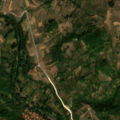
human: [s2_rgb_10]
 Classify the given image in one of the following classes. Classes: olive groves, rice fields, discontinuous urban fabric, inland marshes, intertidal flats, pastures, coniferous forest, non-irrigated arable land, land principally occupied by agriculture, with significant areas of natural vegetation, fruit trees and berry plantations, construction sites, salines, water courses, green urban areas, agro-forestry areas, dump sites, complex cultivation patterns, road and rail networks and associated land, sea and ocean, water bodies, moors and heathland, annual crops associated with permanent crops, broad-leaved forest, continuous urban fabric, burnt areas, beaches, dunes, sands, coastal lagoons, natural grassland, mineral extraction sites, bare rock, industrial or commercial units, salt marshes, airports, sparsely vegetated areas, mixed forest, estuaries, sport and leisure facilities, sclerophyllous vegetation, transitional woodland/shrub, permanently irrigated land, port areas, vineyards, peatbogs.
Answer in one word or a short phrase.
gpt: complex cultivation patterns, land principally occupied by agriculture, with significant areas of natural vegetation, broad-leaved forest, transitional woodland/shrub